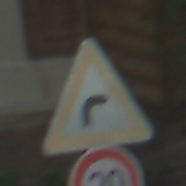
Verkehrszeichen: KurveRechts
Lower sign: Geschwindigkeit20
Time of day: Midday
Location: Outdoor (Suburban)
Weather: Clear
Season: NotSpecified
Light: Natural